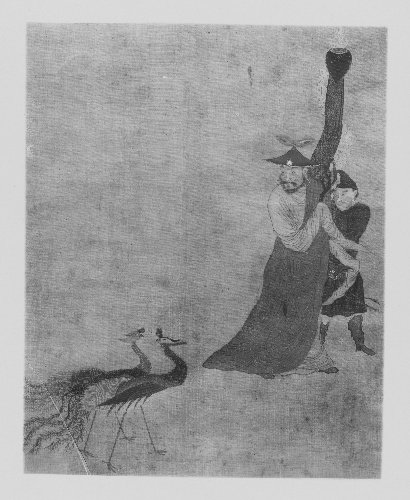
Artist: Unidentified artist
Object type: Hanging scroll
Classification: Paintings
Medium: Hanging scroll; ink and color on silk
Culture: China
Period: Ming dynasty (1368–1644) or later
Dimensions: Overall: 19 1/8 x 15 1/4 in. (48.6 x 38.7 cm)
Department: Asian Art
Credit line: John Stewart Kennedy Fund, 1913
Accession year: 1913
Repository: Metropolitan Museum of Art, New York, NY
Tags: Phoenix|Men